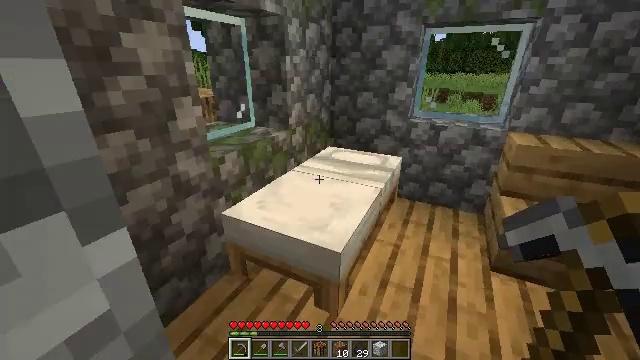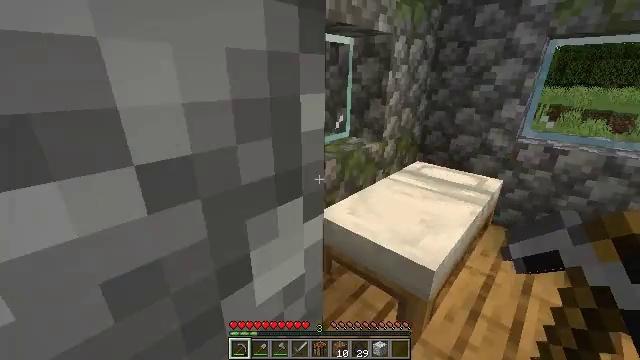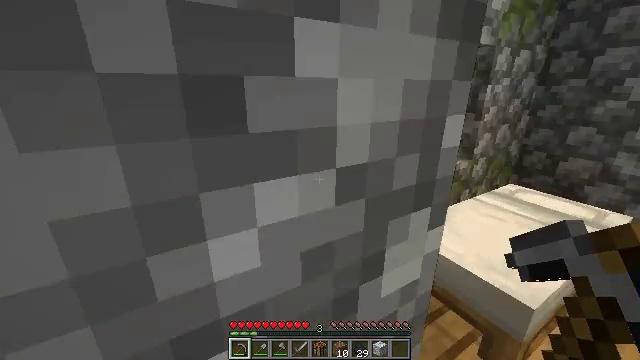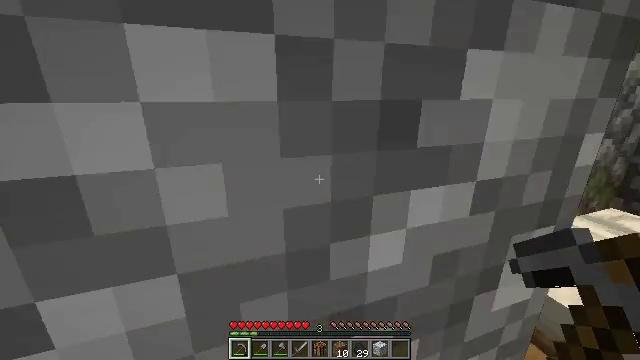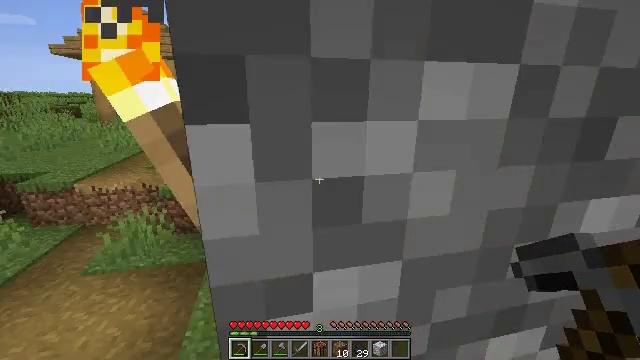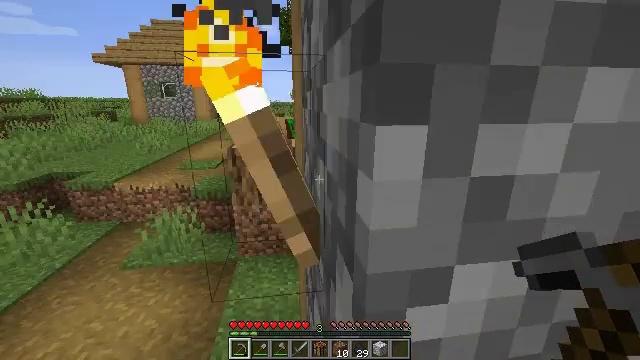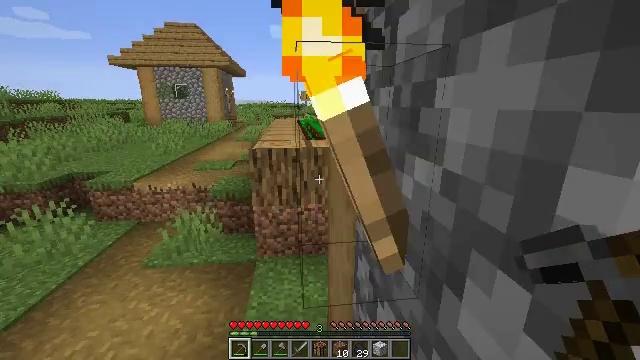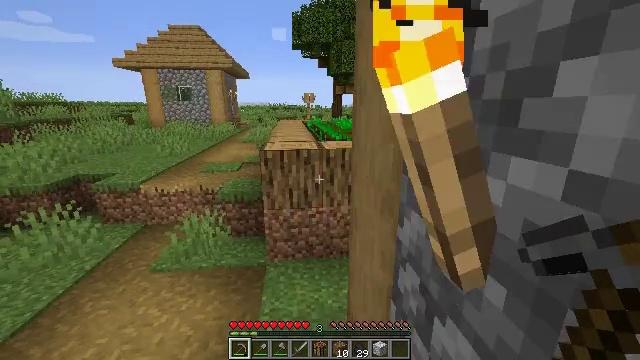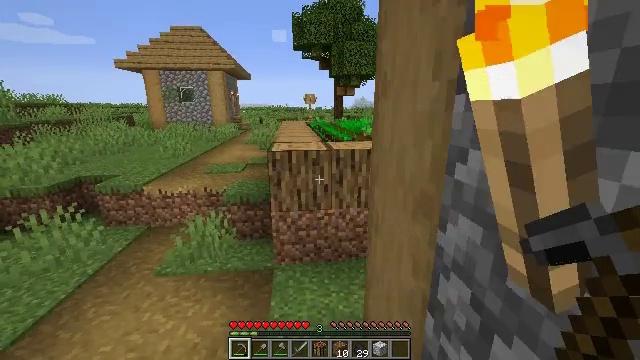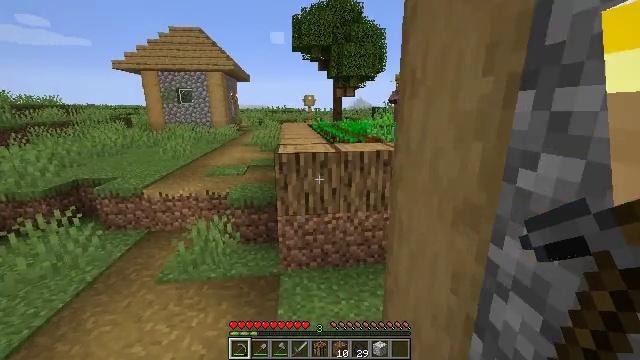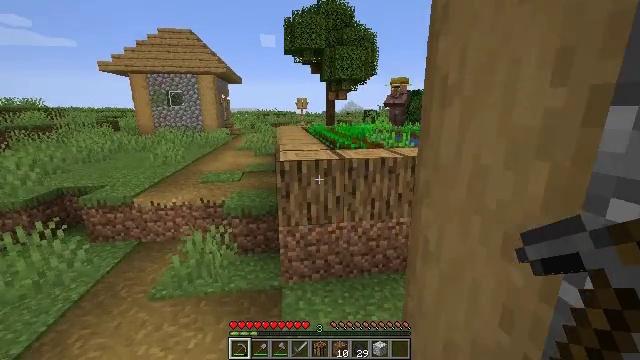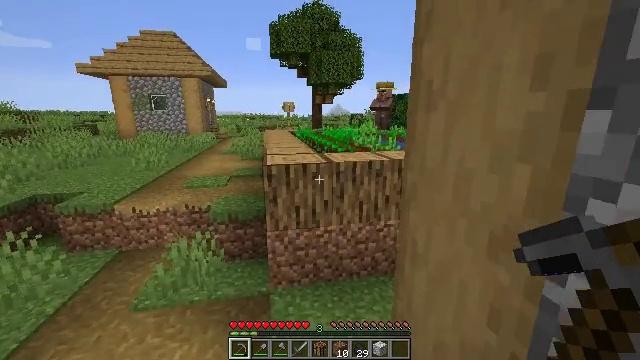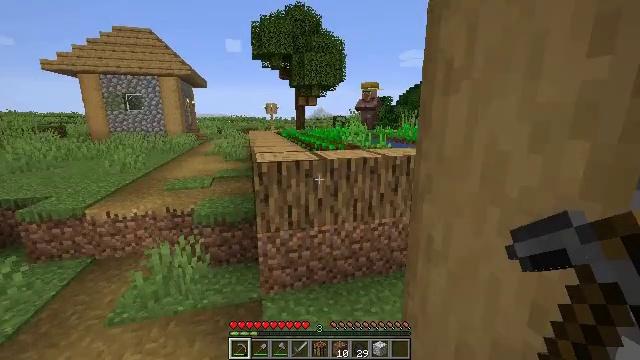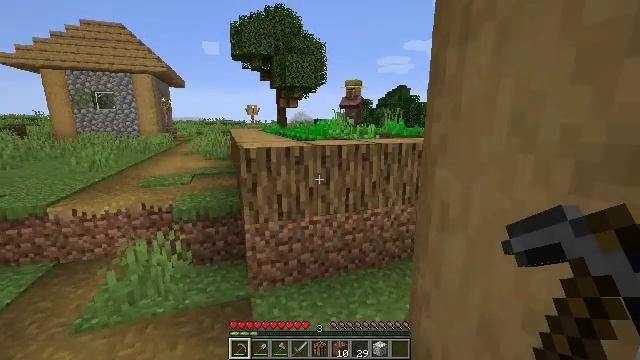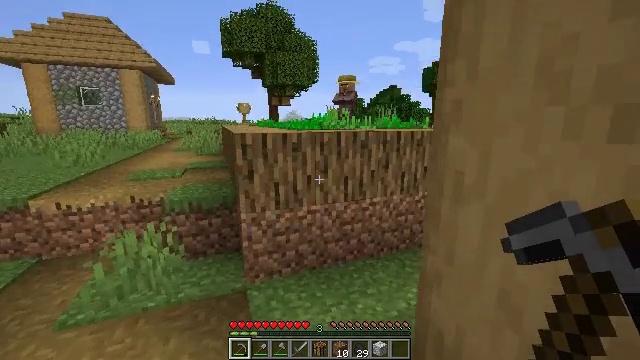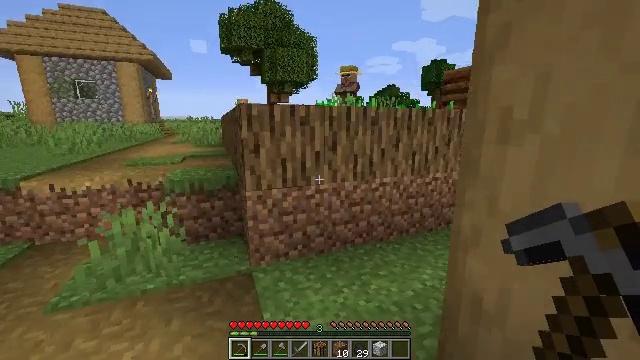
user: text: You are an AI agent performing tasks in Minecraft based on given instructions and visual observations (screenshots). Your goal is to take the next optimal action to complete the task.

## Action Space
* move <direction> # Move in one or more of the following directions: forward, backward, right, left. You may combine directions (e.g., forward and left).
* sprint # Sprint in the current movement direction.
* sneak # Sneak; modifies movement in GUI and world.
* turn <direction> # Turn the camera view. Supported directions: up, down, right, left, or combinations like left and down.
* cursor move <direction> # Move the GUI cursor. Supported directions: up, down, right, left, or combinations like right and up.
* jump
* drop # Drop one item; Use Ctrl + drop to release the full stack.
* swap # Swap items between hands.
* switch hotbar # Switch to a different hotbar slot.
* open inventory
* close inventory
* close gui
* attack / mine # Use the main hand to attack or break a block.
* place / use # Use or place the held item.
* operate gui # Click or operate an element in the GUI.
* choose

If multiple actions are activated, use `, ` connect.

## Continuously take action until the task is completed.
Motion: motion action
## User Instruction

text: Gather hay blocks from the farm.
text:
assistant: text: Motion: move left, turn left and up
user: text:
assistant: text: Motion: move left, turn left and up
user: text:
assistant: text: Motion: move left, turn left and up
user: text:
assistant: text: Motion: move left, turn left and up
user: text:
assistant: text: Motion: move forward and move left, turn left
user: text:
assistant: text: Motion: move forward and move left, turn left
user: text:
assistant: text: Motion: move forward and move left
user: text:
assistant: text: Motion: move forward and move left
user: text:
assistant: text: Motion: move forward and move left
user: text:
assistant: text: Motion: move forward and move left, turn right
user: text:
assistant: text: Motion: move forward and move left, turn right
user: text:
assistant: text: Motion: move forward and move left, turn right
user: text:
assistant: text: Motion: move forward and move left, turn right
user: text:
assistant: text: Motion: move forward and move left, turn right
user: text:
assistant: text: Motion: move forward and move left
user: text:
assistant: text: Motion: move forward and move left, turn right
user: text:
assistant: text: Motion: move forward and move left, turn right
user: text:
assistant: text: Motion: move forward and move left, turn right
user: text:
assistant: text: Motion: move forward and move left
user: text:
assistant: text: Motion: move forward and move left
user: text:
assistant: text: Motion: move forward and move left
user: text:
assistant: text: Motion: move forward and move left, turn right
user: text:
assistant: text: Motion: move forward and move left, turn right
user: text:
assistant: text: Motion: move forward and move left, turn right
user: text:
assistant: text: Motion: move forward and move left, turn right and down
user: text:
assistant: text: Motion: move forward and move left, turn right
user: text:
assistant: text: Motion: move forward and move left
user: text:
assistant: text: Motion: move forward and move left
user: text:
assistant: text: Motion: move forward and move left
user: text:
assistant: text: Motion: move forward and move left